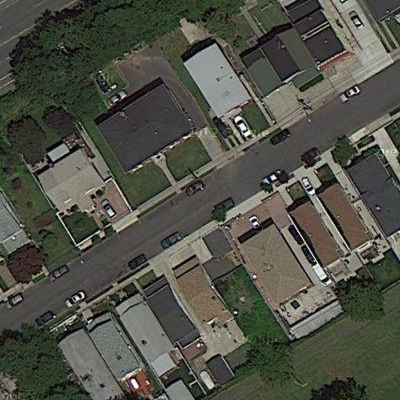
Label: fResident